Question: I've upgraded my IOS4.3 app to IOS5 and am getting compile errors. From what I can tell, the syntax looks fine, but the compiler is complaining of "Unexpected @" when I synthesize properties, but only in some classes.
I also have an "Undeclared identifier" in one ViewController's 'viewDidLoad' method.
I've performed a clean build and I'm guessing that there's a default setting which has been changed somewhere, but from scouring around this doesn't seem to be a common issue. Is there a list of common breaking changes anywhere?
This screenshot is one of my ViewControllers, which is derived from UITableViewController

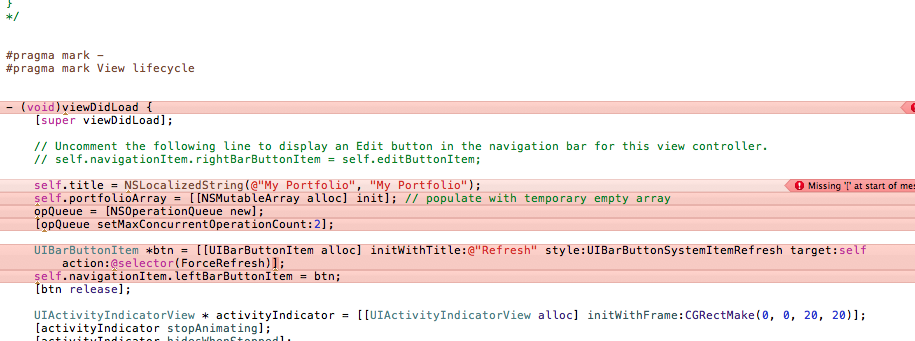
Answer: Coming from a .NET/PHP background, I have very little experience with compilers. The problem was that Apple seem to have changes the default compiler for IOS5 from GCC to LLVM, hence the difference in syntax. It would be nice to be able to use the newer compiler, but GCC's the only one which gets anywhere near close.